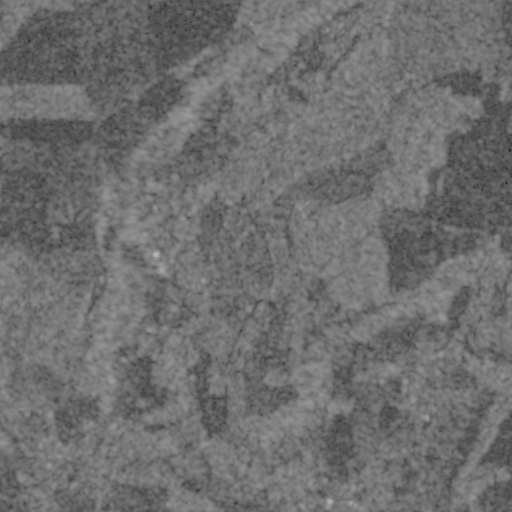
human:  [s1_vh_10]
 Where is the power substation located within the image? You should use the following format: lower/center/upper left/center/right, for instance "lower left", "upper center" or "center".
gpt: The power substation is located in the lower left of the image.
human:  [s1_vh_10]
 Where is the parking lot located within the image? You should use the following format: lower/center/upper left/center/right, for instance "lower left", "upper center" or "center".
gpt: There is no parking lot in the image.

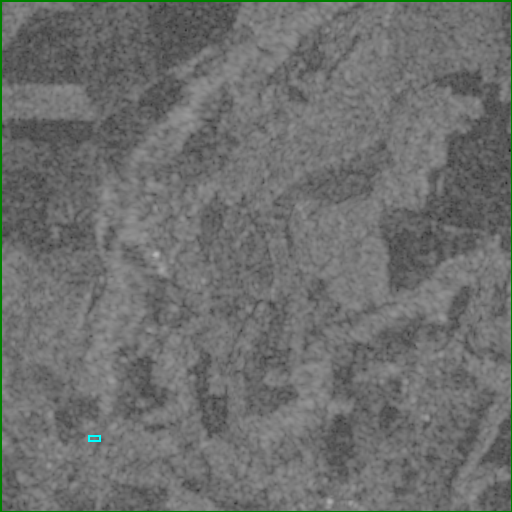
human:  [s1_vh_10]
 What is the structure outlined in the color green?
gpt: The structure outlined in green is a crop field.
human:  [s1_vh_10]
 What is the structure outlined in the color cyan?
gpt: The structure outlined in cyan is a park.
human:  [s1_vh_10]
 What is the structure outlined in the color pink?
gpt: There is no pink outline.